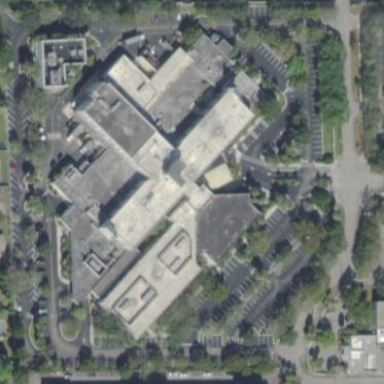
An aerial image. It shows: Healthcare facility identified as hospital.